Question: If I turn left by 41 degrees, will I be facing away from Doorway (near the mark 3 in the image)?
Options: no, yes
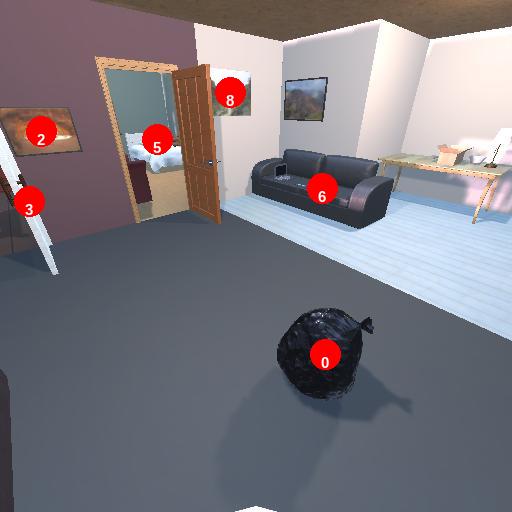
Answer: no